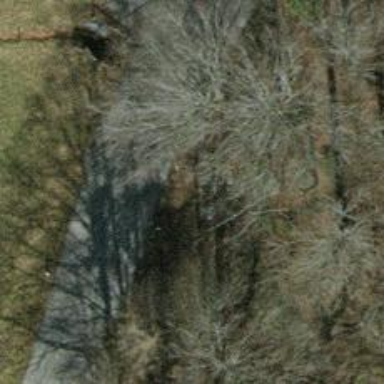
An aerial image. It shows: Culvert tunnel.